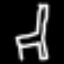
Label: chair